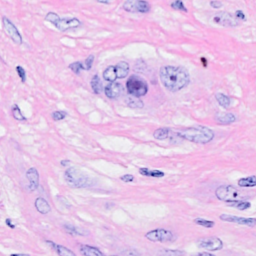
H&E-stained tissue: Breast